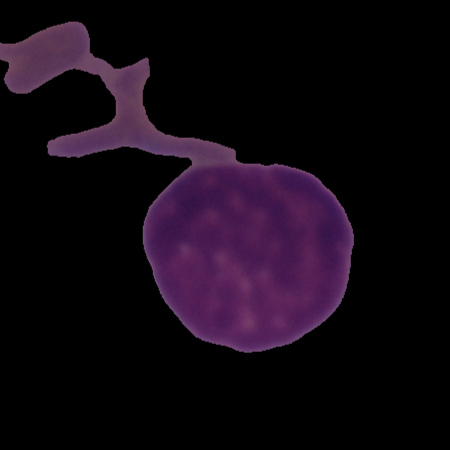
Label: cancer